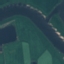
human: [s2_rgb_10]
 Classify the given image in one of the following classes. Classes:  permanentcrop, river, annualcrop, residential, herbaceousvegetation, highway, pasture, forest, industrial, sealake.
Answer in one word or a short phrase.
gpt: River